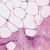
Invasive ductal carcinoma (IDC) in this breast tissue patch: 0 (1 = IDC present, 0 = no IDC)